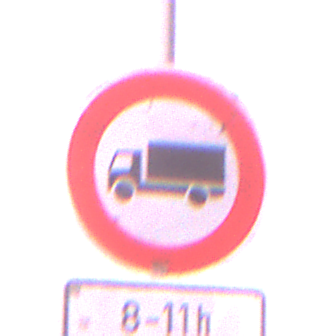
Verkehrszeichen: VerbotFuerKraftfahrzeugeUeberDreiKommaFuenfTonnen
Zusatzzeichen unten: ZeitangabenOhneBeschraenkungAufWochentage2
Umgebung: Outdoor, Urban
Tageszeit: SunriseSunset
Wetter: PartlyCloudy
Licht: Natural
Jahreszeit: NotSpecified
Kontrast: MediumContrast